Field crop: maize
Growth stage: 2
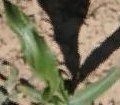
Species: maize